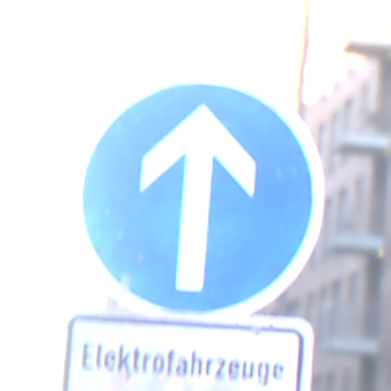
Verkehrszeichen: VorgeschriebeneFahrtrichtungGeradeaus
Zusatzzeichen unten: BesondereFahrzeugeUndTransportgueter10
Umgebung: Outdoor, Urban
Tageszeit: SunriseSunset
Wetter: Clear
Licht: Natural
Jahreszeit: NotSpecified
Kontrast: MediumContrast